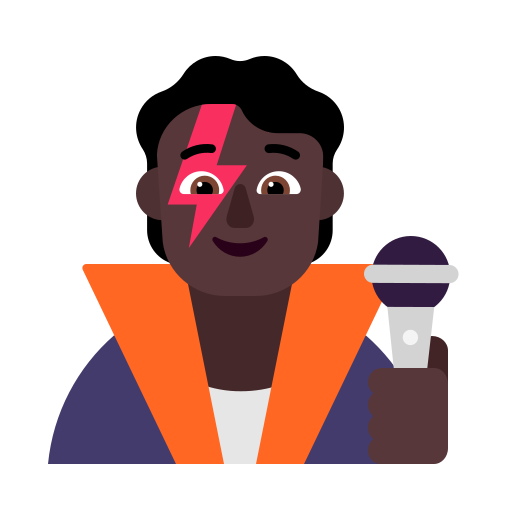
singer flat dark